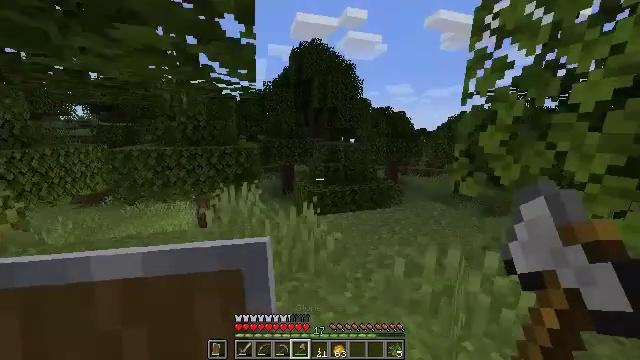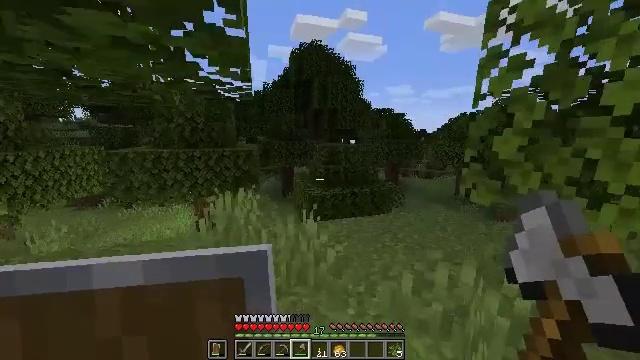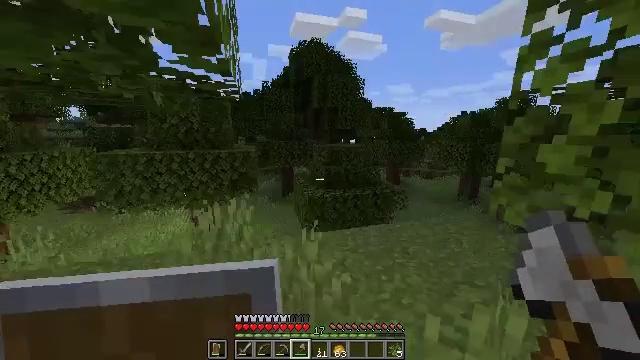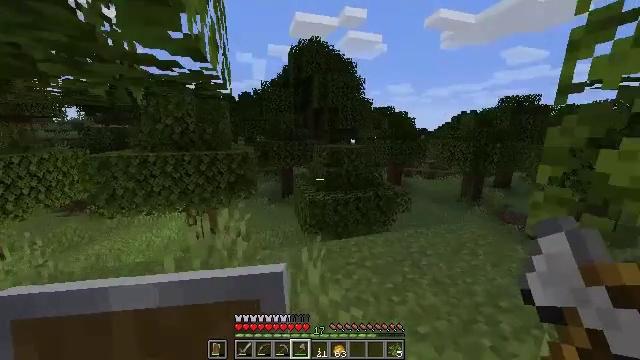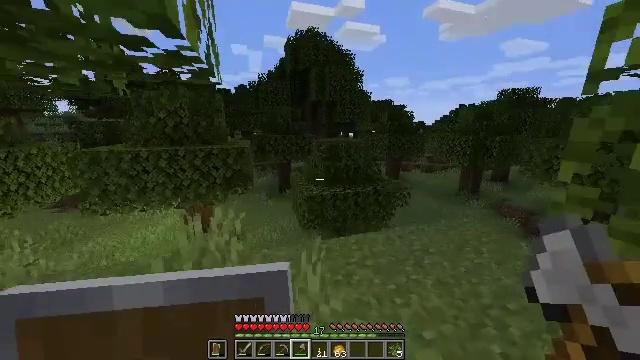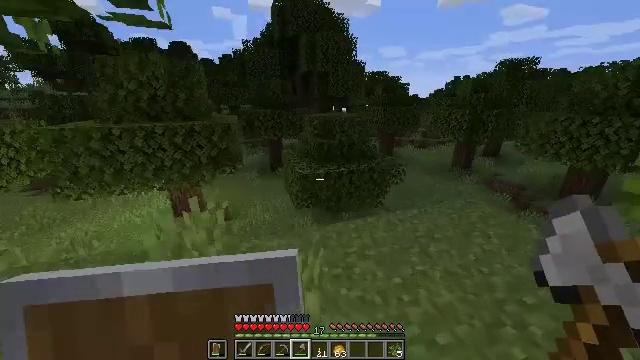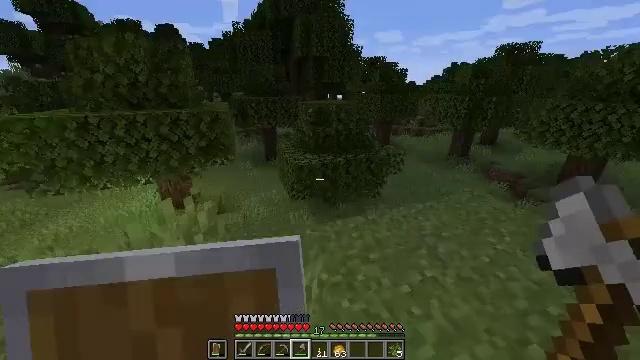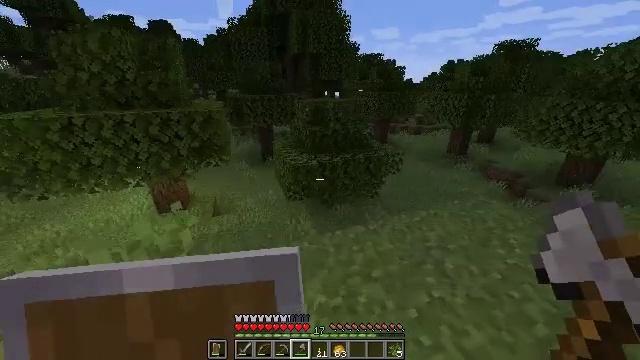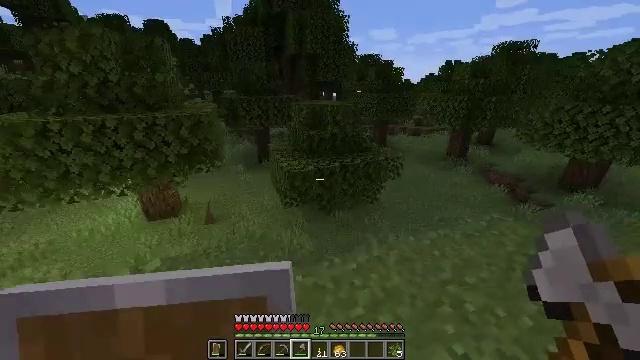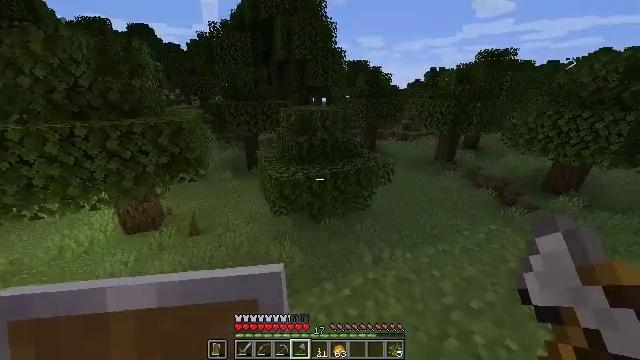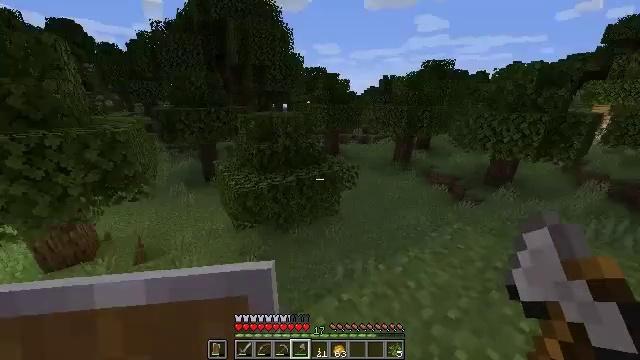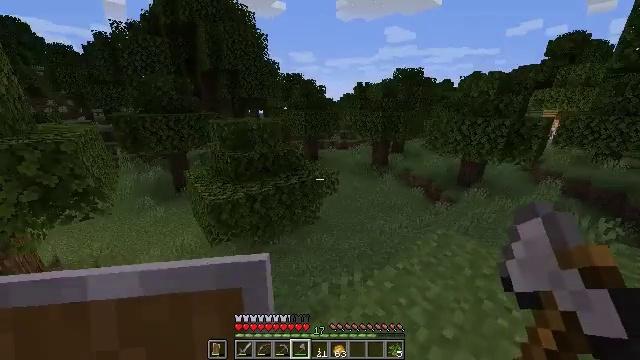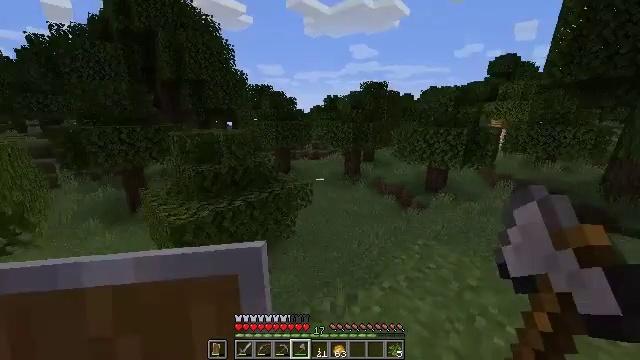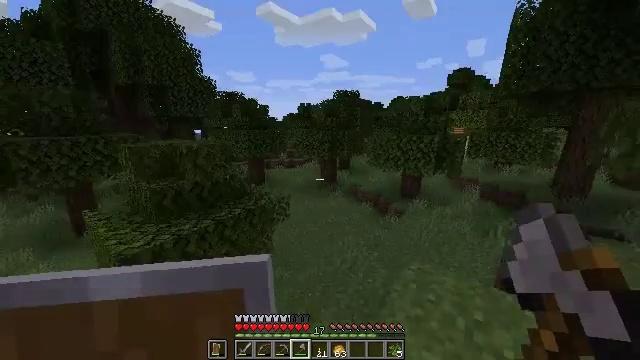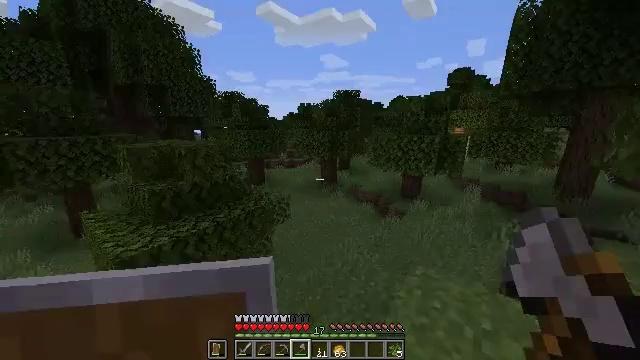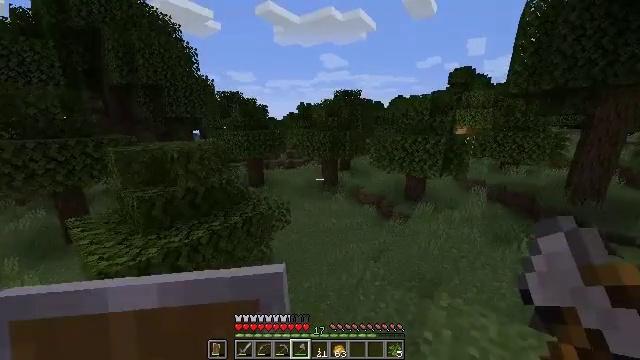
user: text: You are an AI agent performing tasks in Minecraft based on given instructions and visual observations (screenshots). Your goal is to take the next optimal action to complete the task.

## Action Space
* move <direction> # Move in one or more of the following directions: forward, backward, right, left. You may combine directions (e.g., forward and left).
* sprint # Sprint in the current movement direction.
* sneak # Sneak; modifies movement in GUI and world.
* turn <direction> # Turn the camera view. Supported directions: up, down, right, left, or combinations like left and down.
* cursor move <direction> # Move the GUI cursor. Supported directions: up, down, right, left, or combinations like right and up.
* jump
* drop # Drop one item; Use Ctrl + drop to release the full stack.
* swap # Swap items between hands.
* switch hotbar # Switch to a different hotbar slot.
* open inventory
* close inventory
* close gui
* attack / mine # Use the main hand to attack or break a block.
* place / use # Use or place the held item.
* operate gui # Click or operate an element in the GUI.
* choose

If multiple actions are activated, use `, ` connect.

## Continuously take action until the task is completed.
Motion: motion action
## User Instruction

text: Interact with the crafting table to craft a glass bottle.
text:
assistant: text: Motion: move forward
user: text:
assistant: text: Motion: move forward
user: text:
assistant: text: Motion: move forward
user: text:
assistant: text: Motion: move forward, turn down
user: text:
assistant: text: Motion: move forward, turn right and down
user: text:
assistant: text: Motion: move forward, turn right and down
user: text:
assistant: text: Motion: move forward
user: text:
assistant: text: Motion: move forward
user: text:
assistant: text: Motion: move forward, turn right and up
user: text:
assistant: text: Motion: move forward, turn right and up
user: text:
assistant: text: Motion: move forward, turn right and up
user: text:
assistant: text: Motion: move forward, turn right and up
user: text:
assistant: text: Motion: move forward, turn right and up
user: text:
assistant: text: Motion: move forward
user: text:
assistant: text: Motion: move forward
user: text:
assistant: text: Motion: move forward
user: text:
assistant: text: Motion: move forward, turn right
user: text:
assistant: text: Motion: move forward, turn right
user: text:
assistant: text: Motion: move forward, turn right and down
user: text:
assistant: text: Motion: move forward, turn right and down
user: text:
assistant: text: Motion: move forward, turn right
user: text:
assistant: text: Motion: move forward, turn right
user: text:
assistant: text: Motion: turn right and up
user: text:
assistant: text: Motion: move forward, turn right
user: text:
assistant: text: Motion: move forward, turn right and down
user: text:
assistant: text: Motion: move forward, turn right
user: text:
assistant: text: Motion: move forward, jump
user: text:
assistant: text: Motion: move forward, turn right, jump
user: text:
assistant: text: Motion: move forward, turn right and up, jump
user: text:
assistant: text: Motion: move forward